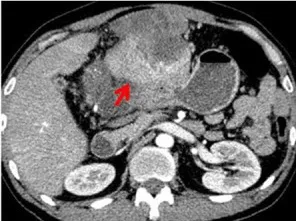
Case 1: A 52-year-old man presented with upper abdominal pain since 3 months. (C) Contrast-enhanced CT in the arterial phase showed uneven mild to moderate enhancement of the lesion with intratumoral vessels and that the tumor has invaded the anterior abdominal wall (red arrow).
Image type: radiology (ct)